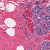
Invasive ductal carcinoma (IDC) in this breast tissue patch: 0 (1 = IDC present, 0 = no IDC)